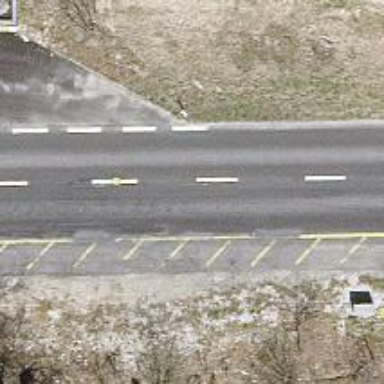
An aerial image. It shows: Asphalt road classified as tertiary.